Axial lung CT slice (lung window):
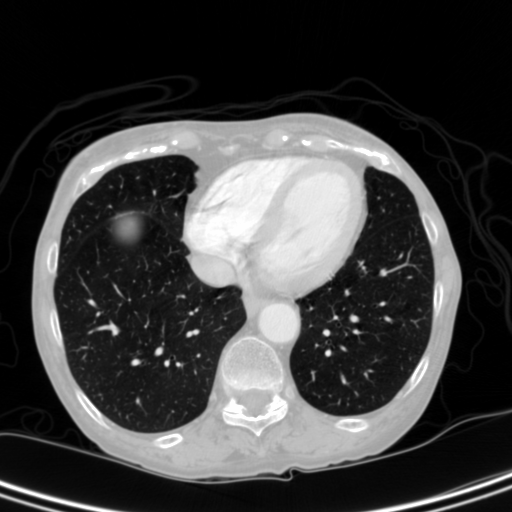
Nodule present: no